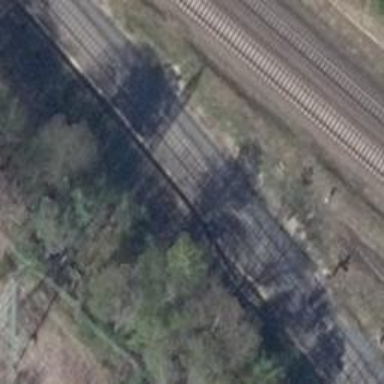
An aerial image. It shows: Railway track with contact lines for electrification.